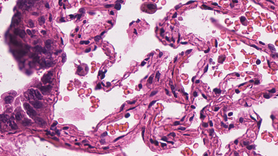
Tumor epithelial tissue: yes
Tumor-associated stroma tissue: no
Normal tissue: yes